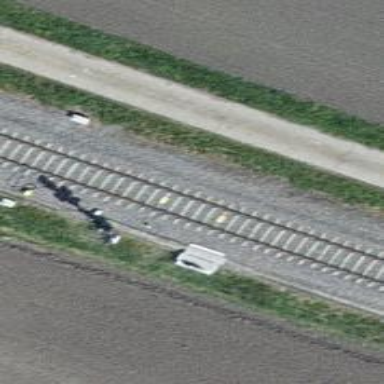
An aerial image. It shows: Railway signal.